Question: The following code outputs a table that shows the score, mean score, deviation score and squared deviation.
A sample of the desired output (taken from the <URL>:

On the answer key the columns are all aligned nicely but i couldn't figure out how to get the last line to align right so i need to know how to align the columns. All the other columns are aligned simply because i put a bunch of spaces in the printf code but i need to know how to align them with any input data because if the deviation score is longer than it will push everything over and will no longer be aligned.
'''
#include<stdio.h>
#include<math.h>
float FindMean (float, float, float, float, float);
float Deviation (float, float);
float SqrdDev (float);
float main (void)
{
float num1,num2,num3,num4,num5;
float Meanscore;
float DeviationScore1,DeviationScore2,DeviationScore3,DeviationScore4,DeviationScore5;
float Square1,Square2,Square3,Square4,Square5;
float Sum, variance, StandDev;
printf("Please type the 5 test scores: ");
scanf("%f %f %f %f %f",&num1,&num2,&num3,&num4,&num5);
Meanscore= FindMean (num1,num2,num3,num4,num5);
DeviationScore1=Deviation(num1,Meanscore);
DeviationScore2=Deviation(num2,Meanscore);
DeviationScore3=Deviation(num3,Meanscore);
DeviationScore4=Deviation(num4,Meanscore);
DeviationScore5=Deviation(num5,Meanscore);
Square1=SqrdDev(DeviationScore1);
Square2=SqrdDev(DeviationScore2);
Square3=SqrdDev(DeviationScore3);
Square4=SqrdDev(DeviationScore4);
Square5=SqrdDev(DeviationScore5);
Sum=Square1+Square2+Square3+Square4+Square5;
variance=Sum/5;
StandDev=sqrt(variance);
printf("Score - Mean Score = Deviation Score Squared Deviation
");
printf("(X) (M) (X-M) (X-M)squared
");
printf("---------------------------------------------------------
");
printf("%.0f %.1f %.1f %.2f
",num1,Meanscore,DeviationScore1,Square1);
printf("%.0f %.1f %.1f %.2f
",num2,Meanscore,DeviationScore2,Square2);
printf("%.0f %.1f %.1f %.2f
",num3,Meanscore,DeviationScore3,Square3);
printf("%.0f %.1f %.1f %.2f
",num4,Meanscore,DeviationScore4,Square4);
printf("%.0f %.1f %.1f %.2f
",num5,Meanscore,DeviationScore5,Square5);
printf(" Sum: %.2f
",Sum);
printf("Variance=%.2f/5=%.2f
",Sum,variance);
printf("Standard deviation=SD=%.2f
",StandDev);
return 0;
}
float FindMean (float dig1,float dig2,float dig3,float dig4,float dig5)
{
float Meanscore = (dig1+dig2+dig3+dig4+dig5)/5;
return Meanscore;
}
float Deviation (float dig,float Mean)
{
float Deviation = dig-Mean;
return Deviation;
}
float SqrdDev (float Dev)
{
float SqrdDev = Dev*Dev;
return SqrdDev;
}
'''
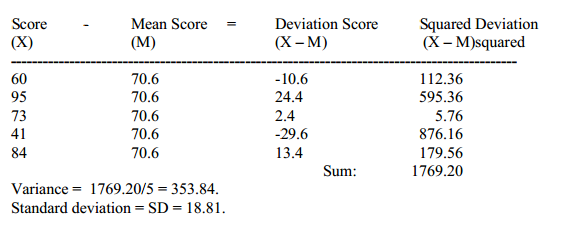
Answer: Regarding an example of what the comments have said;
Change this line: (similar for all of your printf lines)
'''
printf("%.0f %.1f %.1f %.2f
",num1,Meanscore,DeviationScore1,Square1);
'''
To this, using format padding instead of embedded spaces:
'''
printf("%.0f %10.1f %10.1f %10.2f
",num1,Meanscore,DeviationScore1,Square1);
'''
<URL> on format specifiers...